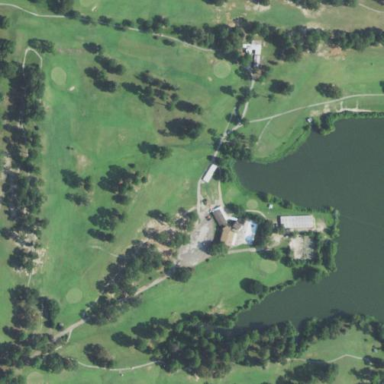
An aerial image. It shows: Golf course.